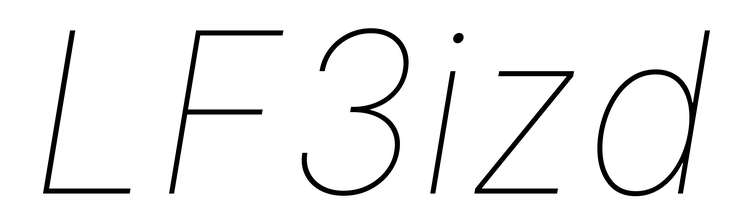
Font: Inter-Italic_Thin_Italic